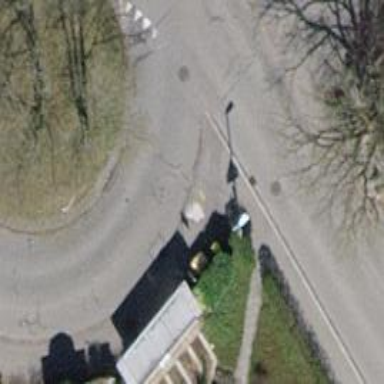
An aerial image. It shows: Post box.